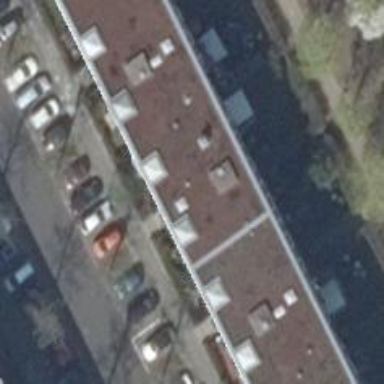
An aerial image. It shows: Building with apartments and flat roof.